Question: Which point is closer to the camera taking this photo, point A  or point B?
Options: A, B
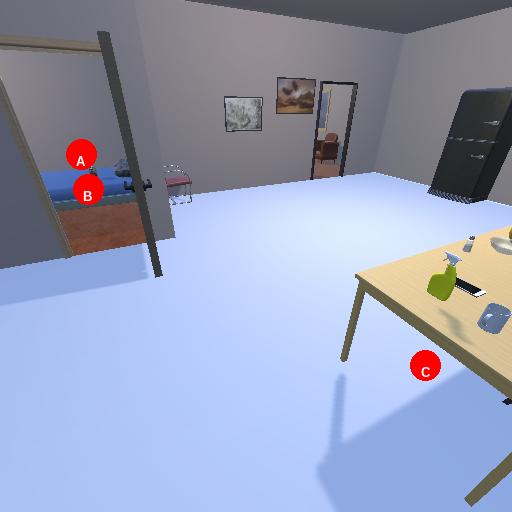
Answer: A